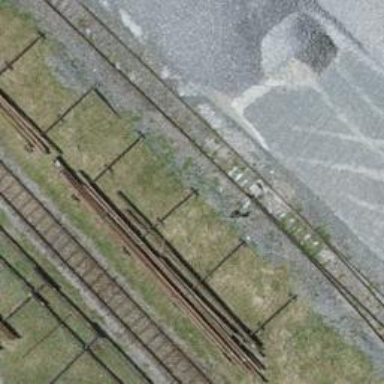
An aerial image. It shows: Railway switch.